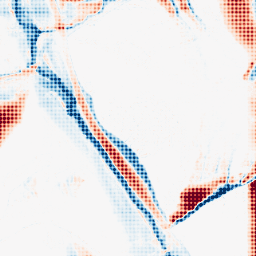
Category: morphological
Decomposition family: morphological_ellipse
Decomposition parameters: operation: average
width: 5
height: 50
Upsampling method: sinc_blackman
Upsampling parameters: scale: 8
kernel_size: 8
Upsampling scale: 8